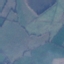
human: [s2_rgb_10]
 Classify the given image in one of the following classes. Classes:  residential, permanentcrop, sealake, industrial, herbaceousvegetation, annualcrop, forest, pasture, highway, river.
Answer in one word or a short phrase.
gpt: Pasture